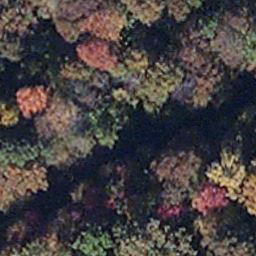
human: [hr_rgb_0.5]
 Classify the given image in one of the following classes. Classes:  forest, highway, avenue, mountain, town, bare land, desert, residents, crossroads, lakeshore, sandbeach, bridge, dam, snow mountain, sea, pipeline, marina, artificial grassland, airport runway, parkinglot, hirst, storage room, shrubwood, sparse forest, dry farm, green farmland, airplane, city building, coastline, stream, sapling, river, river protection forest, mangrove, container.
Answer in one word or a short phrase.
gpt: mangrove